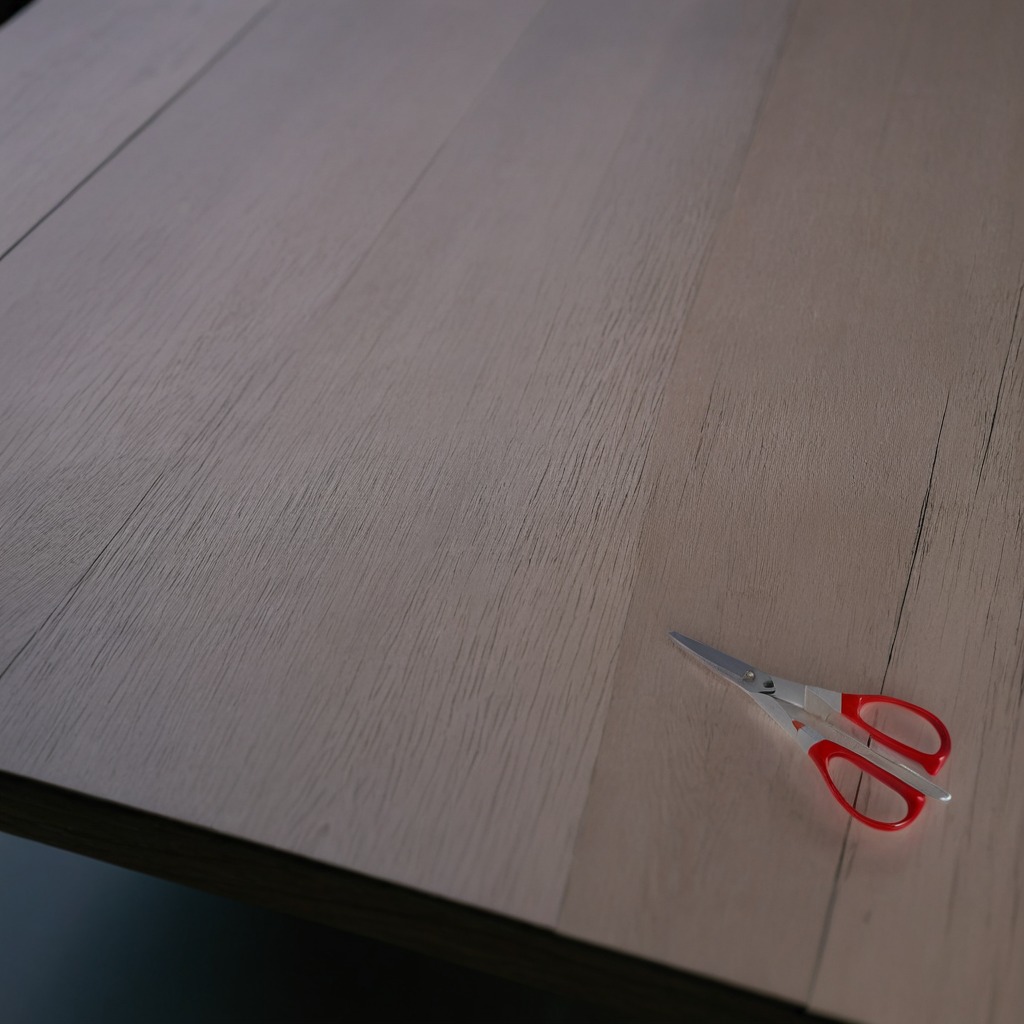
A scissor lying on the table with faint burn marks in a small garage at twilight.